Question: How do you align the dots in a 'general form of a system of equations with its corresponding terms, like the one available in wikipedia (as shown in the image below) using ? Do I have to adjustlign it manually or is there an alternative way in which the dots aligns automatically with the terms?
Here's the image from wikipedia:

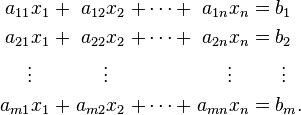
Answer: So you want to line up vertical dots in Equation editor in Word like this:

You do this - use the matrix template tool (highlighted):

and enter a matrix which will fit your data. In my case I used a matrix of 9 columns and 4 rows - I've deliberately left in the placeholders to illustrate what I did:

You can modify the column spacing by going to the Format/Spacing menu, viz:

n.b. I'm using Word 2003 so the GUI may be different if you're using a new version, but the principle is the same.